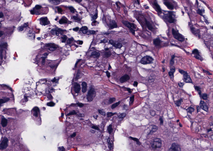
Tumor epithelial tissue: yes
Tumor-associated stroma tissue: no
Normal tissue: no